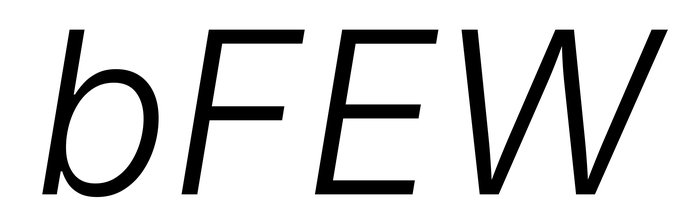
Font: Inter-Italic_Light_Italic